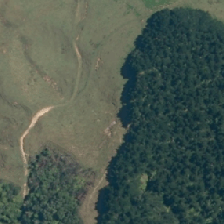
Land cover: deciduous_hardwood